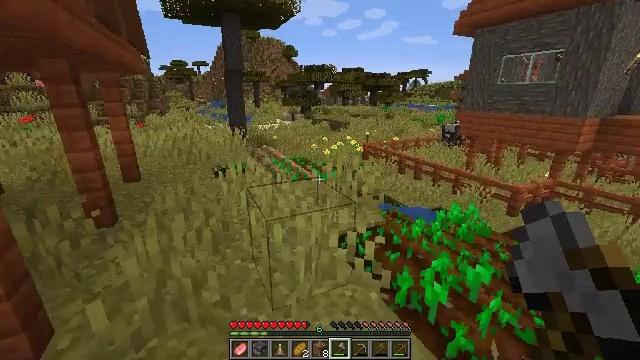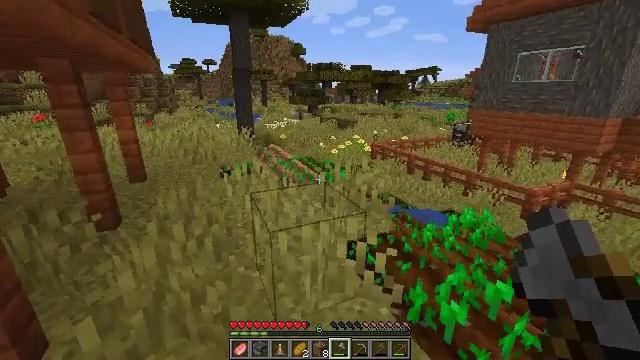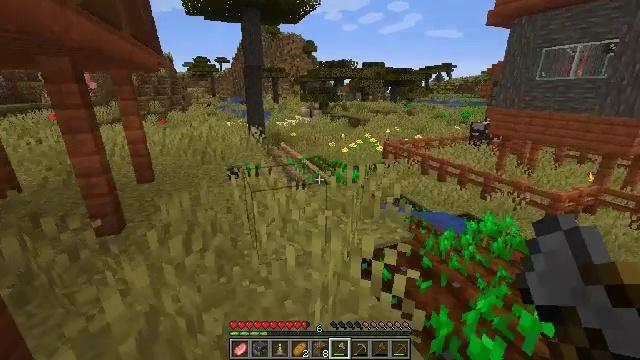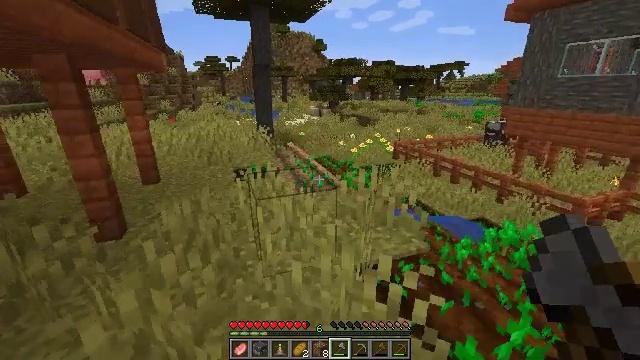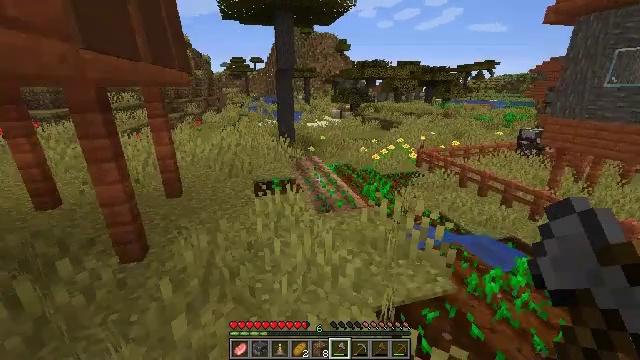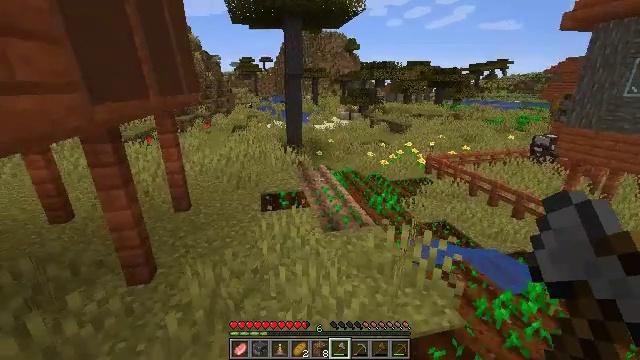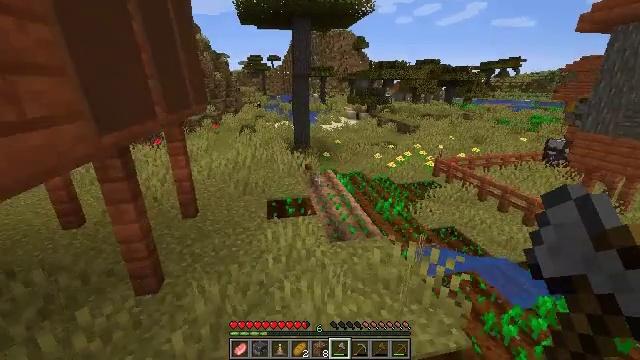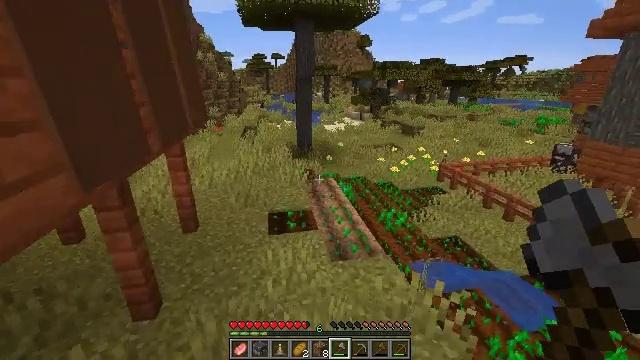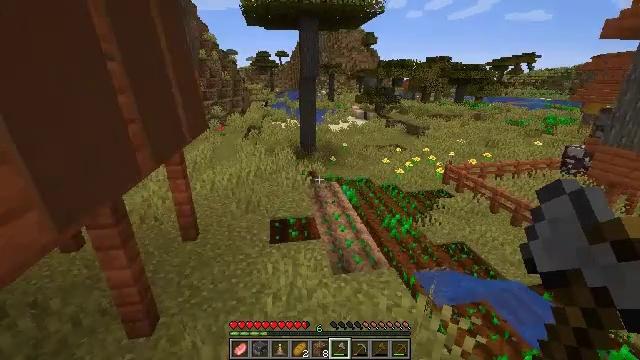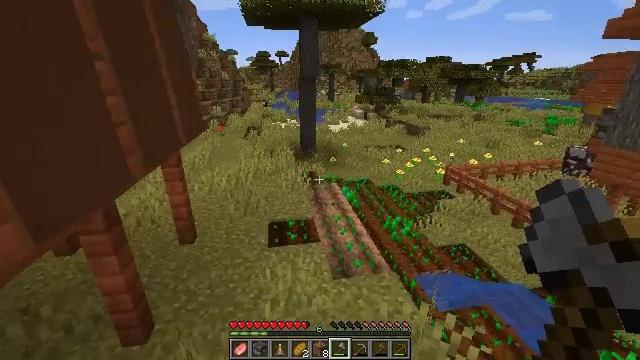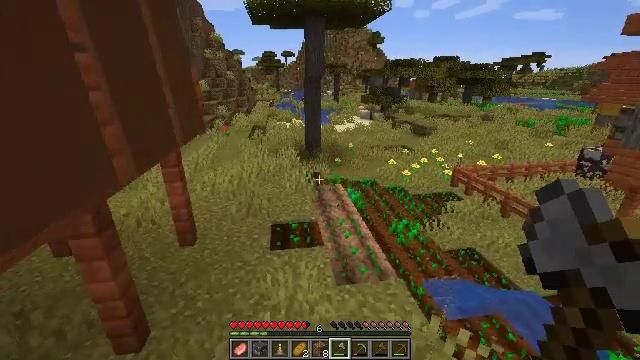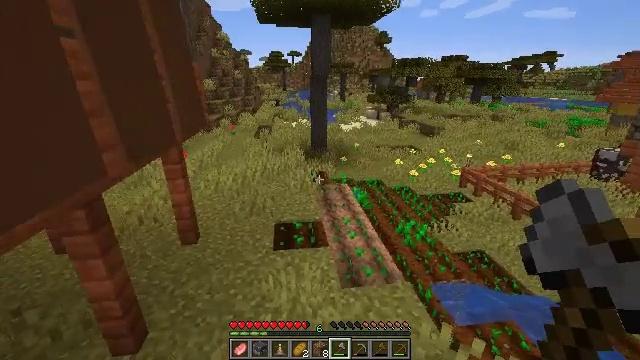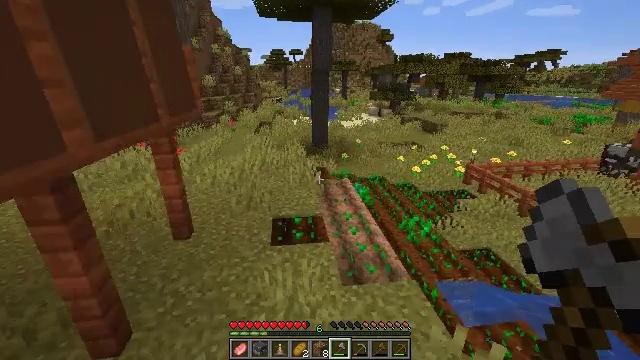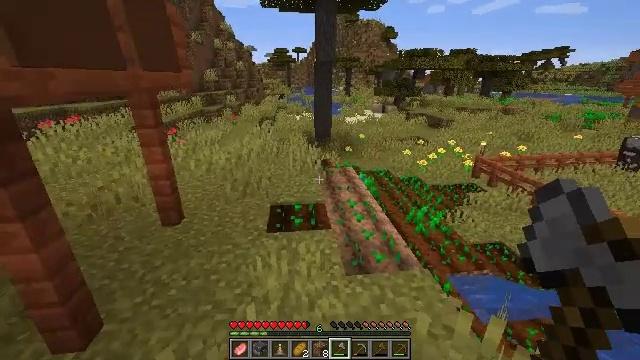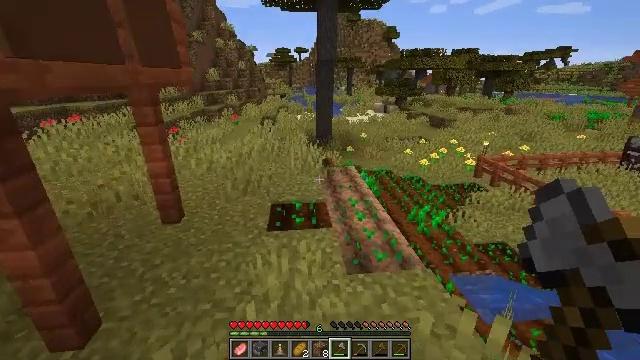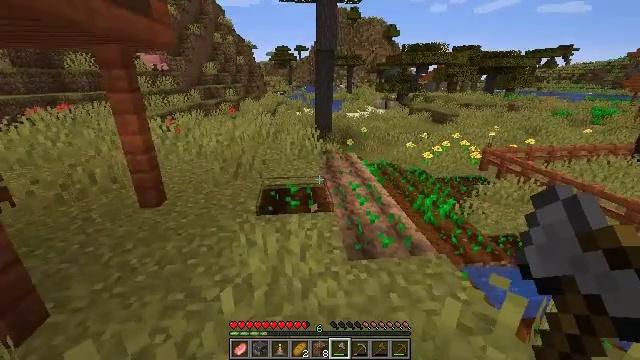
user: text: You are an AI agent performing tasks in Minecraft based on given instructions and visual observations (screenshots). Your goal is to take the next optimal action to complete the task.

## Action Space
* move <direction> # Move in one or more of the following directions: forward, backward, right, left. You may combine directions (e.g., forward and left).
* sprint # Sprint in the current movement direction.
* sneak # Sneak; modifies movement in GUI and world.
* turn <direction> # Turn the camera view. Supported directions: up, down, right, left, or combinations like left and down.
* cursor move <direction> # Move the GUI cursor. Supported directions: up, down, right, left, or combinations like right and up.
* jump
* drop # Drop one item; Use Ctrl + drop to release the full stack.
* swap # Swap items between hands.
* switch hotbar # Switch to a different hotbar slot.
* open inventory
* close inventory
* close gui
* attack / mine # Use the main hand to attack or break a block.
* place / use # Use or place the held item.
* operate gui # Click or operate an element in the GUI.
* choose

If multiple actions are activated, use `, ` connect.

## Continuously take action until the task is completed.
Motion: motion action
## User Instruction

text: Break the acacia fence to collect it.
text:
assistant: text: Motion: move forward, turn left
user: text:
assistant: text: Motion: move forward, turn left
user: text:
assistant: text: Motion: move forward, turn left
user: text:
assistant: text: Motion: move forward, turn left, jump
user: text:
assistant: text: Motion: move forward, turn left, jump
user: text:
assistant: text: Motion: move forward, turn left, jump
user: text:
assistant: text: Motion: move forward
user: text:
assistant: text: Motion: move forward
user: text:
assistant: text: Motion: move forward
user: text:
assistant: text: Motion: move forward, turn left
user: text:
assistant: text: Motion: move forward, turn left
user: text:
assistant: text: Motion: move forward
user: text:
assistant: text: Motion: move forward
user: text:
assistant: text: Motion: move forward
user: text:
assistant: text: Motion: no_op
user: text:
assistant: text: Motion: no_op
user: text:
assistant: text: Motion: move forward
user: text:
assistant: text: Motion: move forward
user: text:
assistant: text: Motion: move forward
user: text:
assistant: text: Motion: no_op
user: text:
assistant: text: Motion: move forward
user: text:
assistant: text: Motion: move forward, turn right
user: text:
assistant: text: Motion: move forward
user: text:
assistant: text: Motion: move forward
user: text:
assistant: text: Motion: move forward
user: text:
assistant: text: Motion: move forward
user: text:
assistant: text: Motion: move forward
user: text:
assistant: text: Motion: move forward, turn right
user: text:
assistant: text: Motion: move forward, turn right and up
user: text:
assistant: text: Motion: move forward, turn right and down